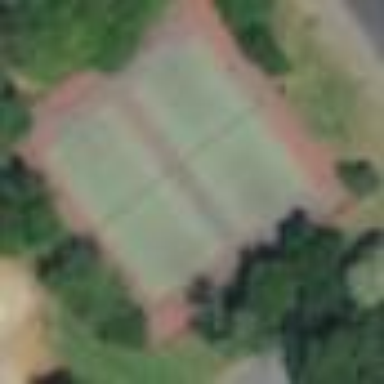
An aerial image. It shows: Tennis court.